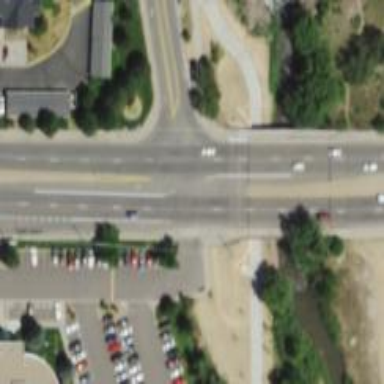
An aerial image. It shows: Primary highway bridge with separate sidewalk and cycle track.